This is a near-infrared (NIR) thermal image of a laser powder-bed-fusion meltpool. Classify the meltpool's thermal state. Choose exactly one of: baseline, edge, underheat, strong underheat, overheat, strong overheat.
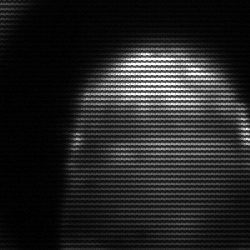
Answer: edge